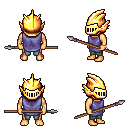
a pixel art fantasy rpg character, male body template, human, tanned skin, chain tabard jacket, teal pants, brunette bangs hairstyle, gold helm, bracelets, spear, four views (front, back, left, right), 2x2 character sprite sheet, small pixel art, hard edges, no anti-aliasing